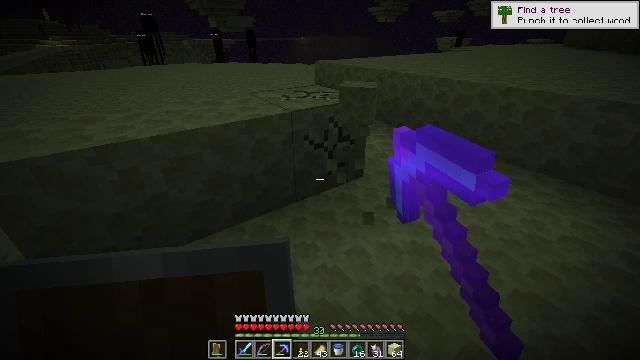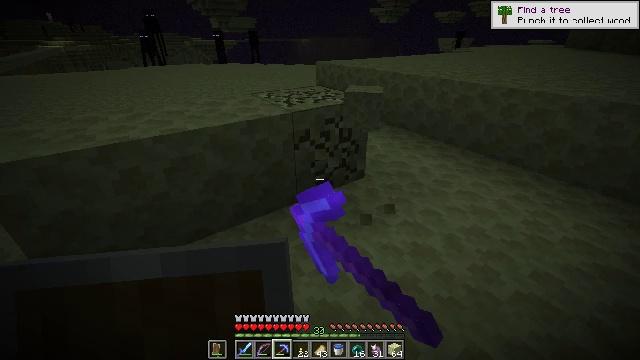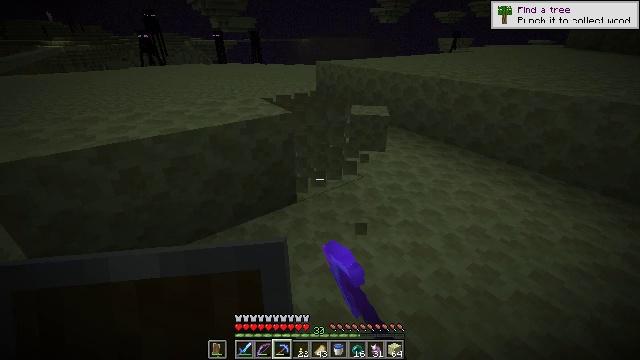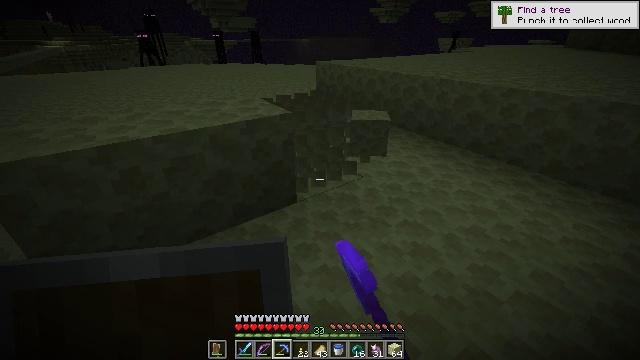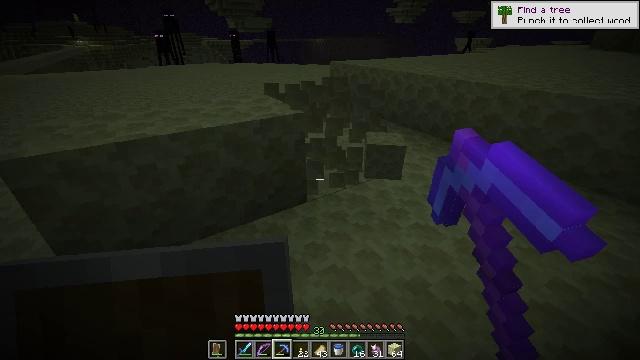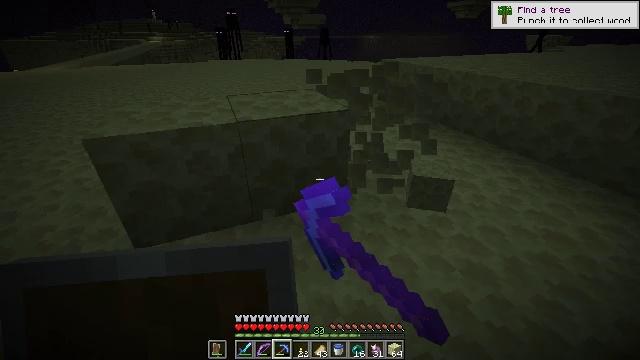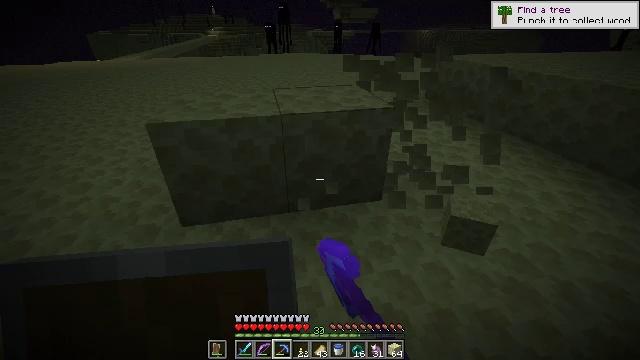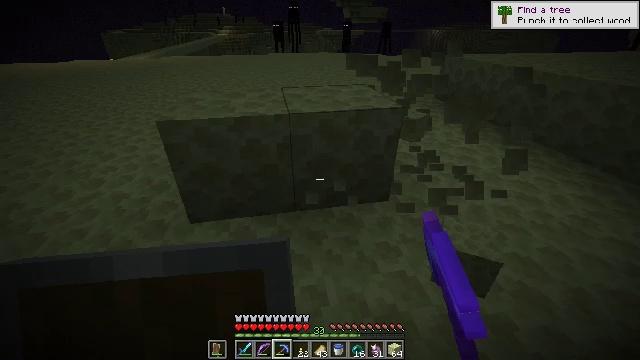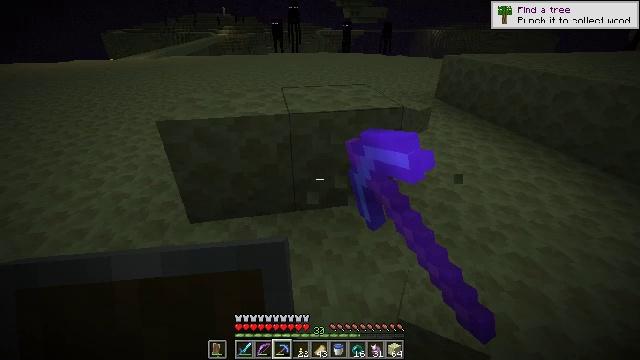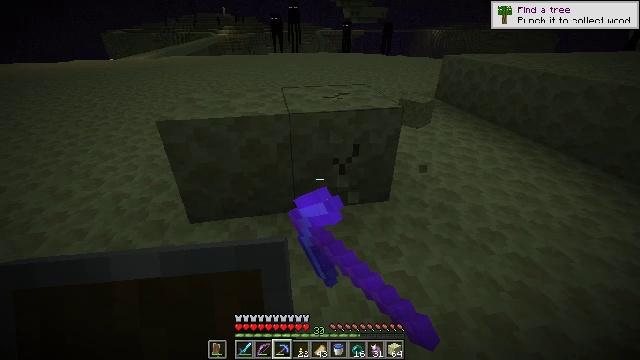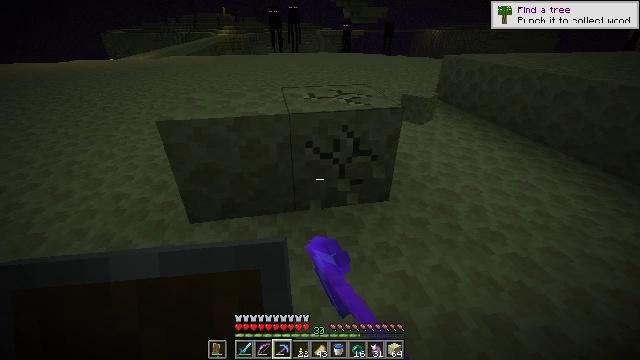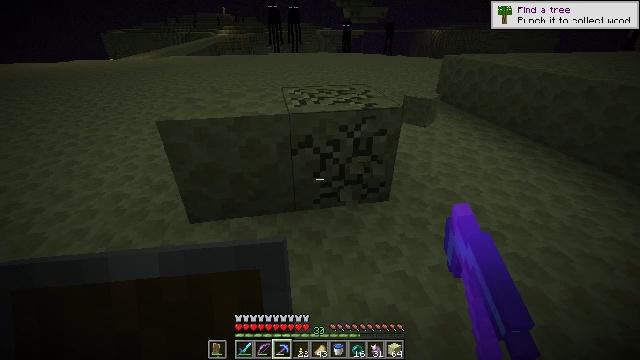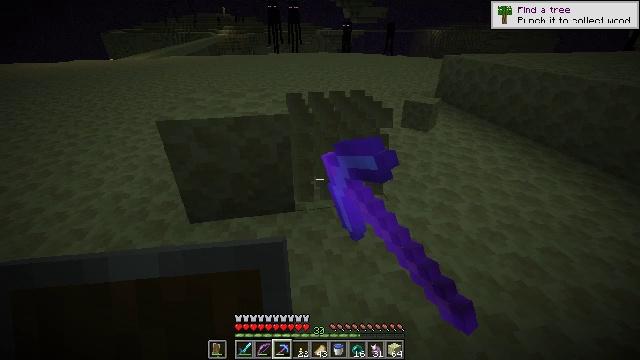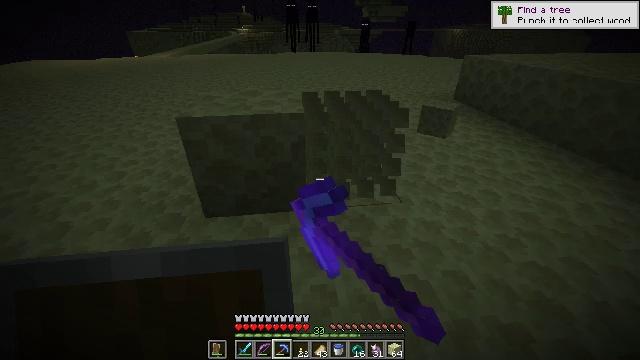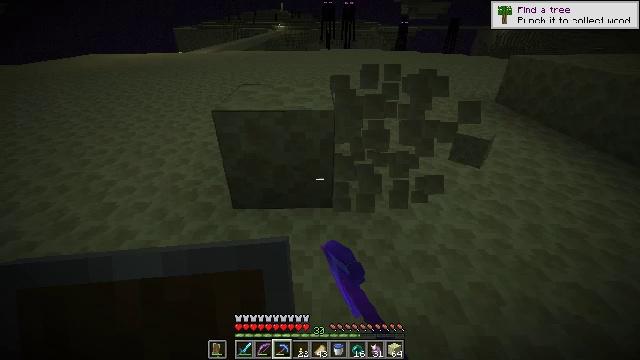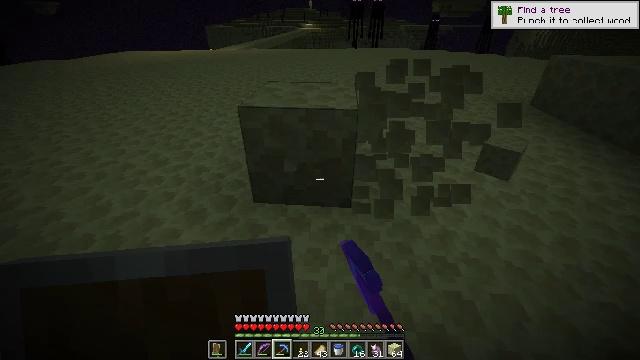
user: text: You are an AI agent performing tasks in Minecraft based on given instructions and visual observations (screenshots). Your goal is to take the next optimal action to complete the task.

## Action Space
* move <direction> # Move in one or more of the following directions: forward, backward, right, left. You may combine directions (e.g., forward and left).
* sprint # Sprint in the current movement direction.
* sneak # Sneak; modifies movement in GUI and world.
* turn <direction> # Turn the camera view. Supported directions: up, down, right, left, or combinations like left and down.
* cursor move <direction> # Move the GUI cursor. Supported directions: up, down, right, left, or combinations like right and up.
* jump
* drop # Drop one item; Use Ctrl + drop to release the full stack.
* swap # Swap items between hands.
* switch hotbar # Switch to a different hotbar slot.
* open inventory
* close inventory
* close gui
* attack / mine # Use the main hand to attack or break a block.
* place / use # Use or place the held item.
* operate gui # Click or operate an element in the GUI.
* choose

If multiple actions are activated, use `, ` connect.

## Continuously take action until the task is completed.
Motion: motion action
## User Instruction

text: Dig the end stone for building materials.
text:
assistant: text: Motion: attack / mine
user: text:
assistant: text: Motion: attack / mine
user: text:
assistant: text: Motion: attack / mine
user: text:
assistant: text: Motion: turn left, attack / mine
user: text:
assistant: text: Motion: turn left, attack / mine
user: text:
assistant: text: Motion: turn left, attack / mine
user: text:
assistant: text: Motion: turn left, attack / mine
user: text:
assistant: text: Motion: attack / mine
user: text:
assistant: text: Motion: attack / mine
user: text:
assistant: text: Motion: attack / mine
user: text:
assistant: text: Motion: attack / mine
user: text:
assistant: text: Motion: attack / mine
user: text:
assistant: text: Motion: turn left, attack / mine
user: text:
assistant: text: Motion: turn left, attack / mine
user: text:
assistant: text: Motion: turn left, attack / mine
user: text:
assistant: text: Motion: attack / mine
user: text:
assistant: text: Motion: attack / mine
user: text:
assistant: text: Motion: attack / mine
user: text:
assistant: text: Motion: attack / mine
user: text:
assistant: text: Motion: attack / mine
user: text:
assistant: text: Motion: move forward, attack / mine
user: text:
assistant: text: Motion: move forward, attack / mine
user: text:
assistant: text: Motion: move forward, attack / mine
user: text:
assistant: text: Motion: move forward and move right, attack / mine
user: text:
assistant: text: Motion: move forward and move right, turn right
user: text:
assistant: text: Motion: move forward and move right, turn right
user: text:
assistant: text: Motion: move forward, turn right and down
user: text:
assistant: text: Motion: no_op